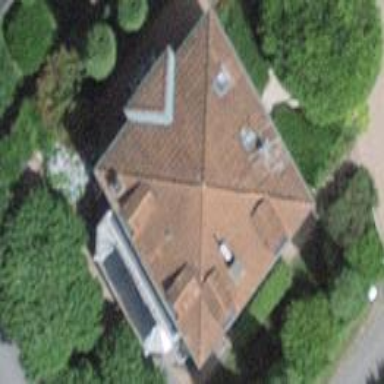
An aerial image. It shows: Detached building with pyramidal roof shape.